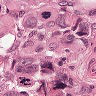
Metastatic tissue present: yes